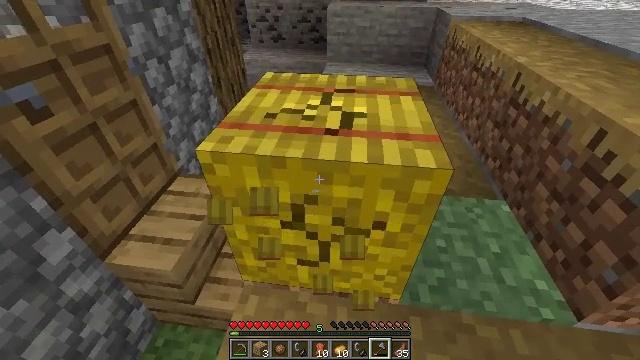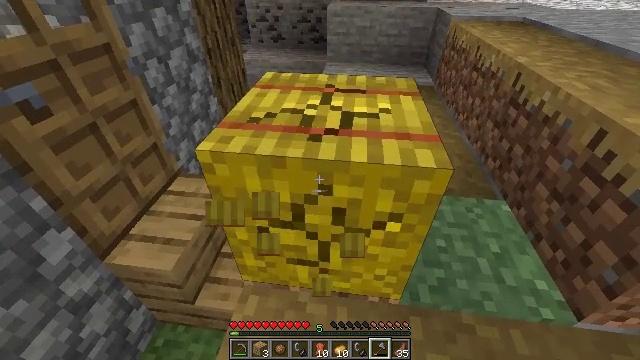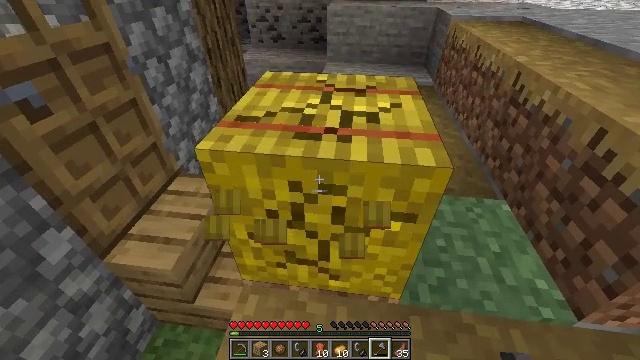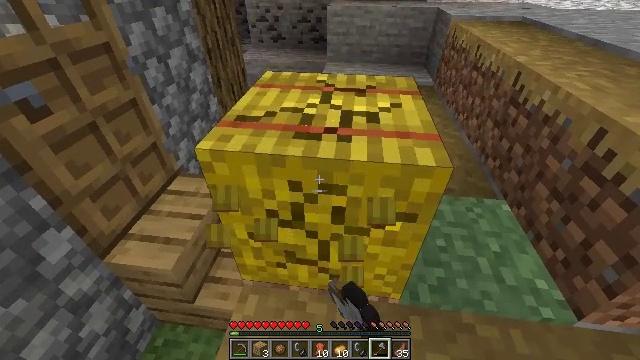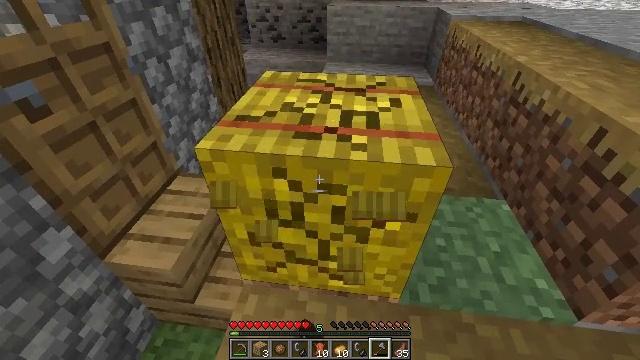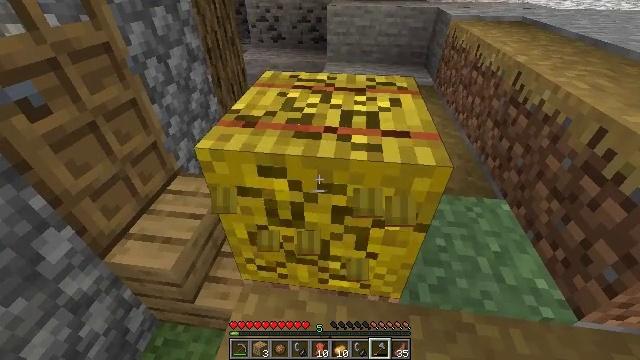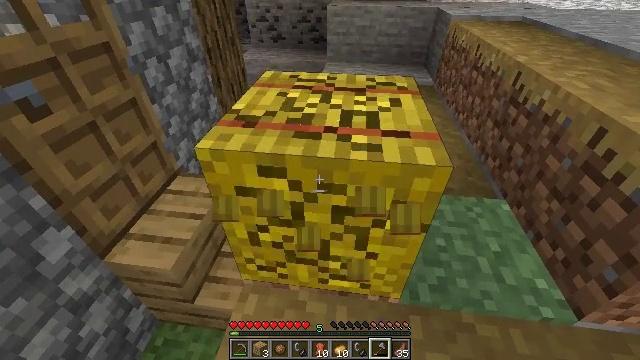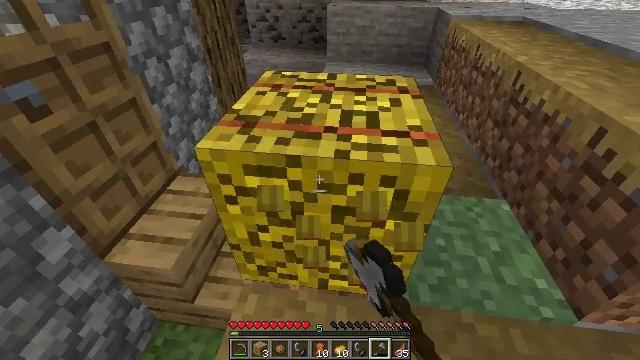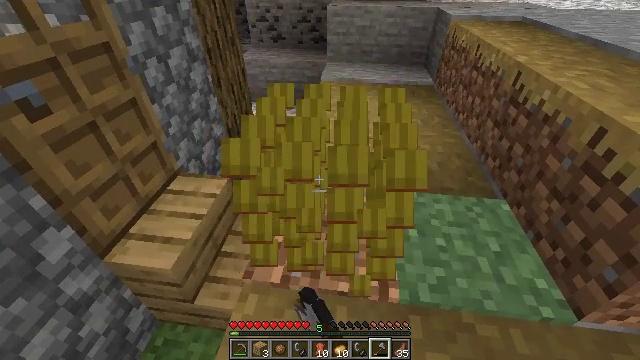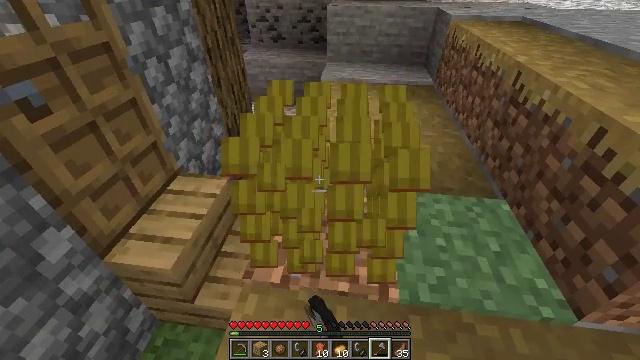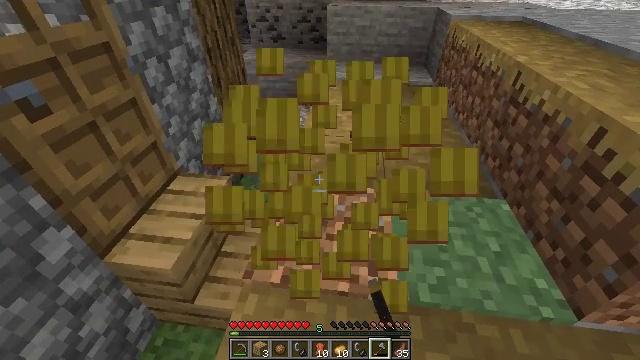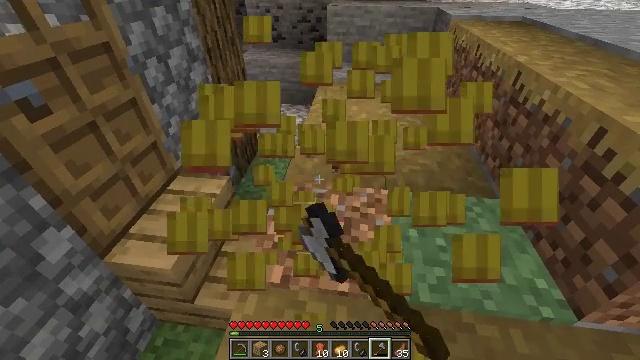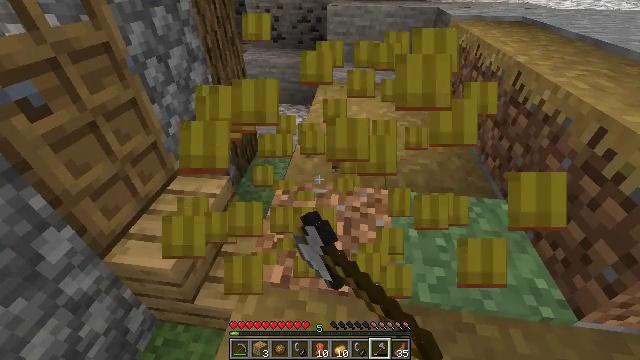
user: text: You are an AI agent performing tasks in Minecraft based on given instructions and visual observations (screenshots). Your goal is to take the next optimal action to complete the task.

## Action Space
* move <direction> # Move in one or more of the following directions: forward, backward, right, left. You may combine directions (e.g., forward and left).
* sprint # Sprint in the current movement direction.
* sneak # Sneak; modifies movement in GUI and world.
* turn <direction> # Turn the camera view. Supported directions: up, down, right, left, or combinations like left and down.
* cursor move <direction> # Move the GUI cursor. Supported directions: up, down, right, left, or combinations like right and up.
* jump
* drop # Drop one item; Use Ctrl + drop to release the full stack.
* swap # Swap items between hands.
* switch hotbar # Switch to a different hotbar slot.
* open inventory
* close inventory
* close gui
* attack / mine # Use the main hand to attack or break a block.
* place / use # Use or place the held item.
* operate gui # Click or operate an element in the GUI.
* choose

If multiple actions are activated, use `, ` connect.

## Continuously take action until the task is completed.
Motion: motion action
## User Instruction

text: Harvest hay blocks from the village.
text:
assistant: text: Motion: attack / mine
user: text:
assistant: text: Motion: attack / mine
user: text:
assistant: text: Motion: attack / mine
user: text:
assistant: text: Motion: attack / mine
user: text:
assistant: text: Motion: attack / mine
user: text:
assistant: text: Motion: attack / mine
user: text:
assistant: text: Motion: attack / mine
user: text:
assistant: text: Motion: attack / mine
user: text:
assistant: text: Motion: attack / mine
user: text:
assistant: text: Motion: attack / mine
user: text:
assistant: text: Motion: attack / mine
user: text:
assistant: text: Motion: attack / mine
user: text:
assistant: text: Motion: attack / mine